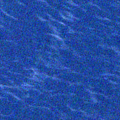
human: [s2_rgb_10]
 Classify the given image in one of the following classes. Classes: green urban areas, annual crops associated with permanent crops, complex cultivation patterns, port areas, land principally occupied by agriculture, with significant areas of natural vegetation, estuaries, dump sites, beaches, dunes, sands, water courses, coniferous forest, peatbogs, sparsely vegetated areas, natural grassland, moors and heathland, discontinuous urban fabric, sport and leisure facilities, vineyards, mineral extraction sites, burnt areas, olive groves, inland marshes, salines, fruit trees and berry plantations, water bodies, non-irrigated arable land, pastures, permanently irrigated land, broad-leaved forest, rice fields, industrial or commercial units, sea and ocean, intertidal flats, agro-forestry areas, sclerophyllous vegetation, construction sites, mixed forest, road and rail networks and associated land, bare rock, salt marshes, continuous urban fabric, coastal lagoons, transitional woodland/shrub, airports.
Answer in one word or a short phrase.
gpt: land principally occupied by agriculture, with significant areas of natural vegetation, coniferous forest, mixed forest, transitional woodland/shrub